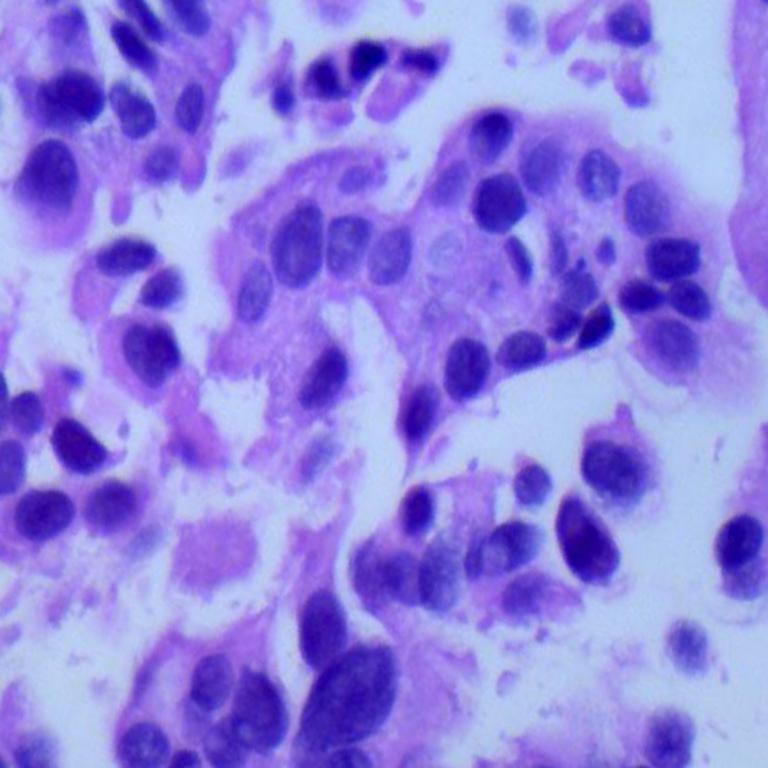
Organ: lung
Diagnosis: adenocarcinomas